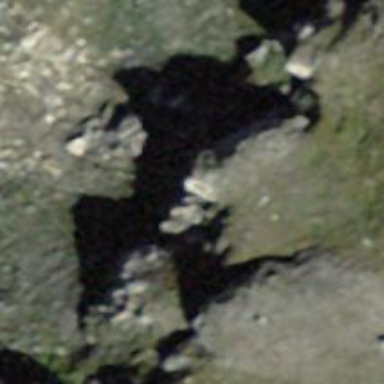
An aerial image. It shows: Cliff in nature.